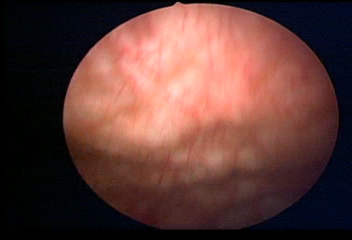
Modality: WLC
Class: Normal mucosa
Bladder cancer association: No